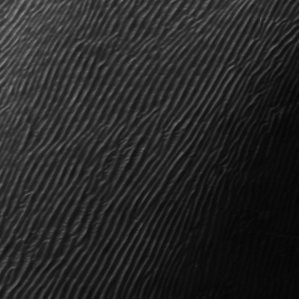
Label: frost